Question: I made a histogram / bar graph. I read in my frequency data as integers and set up my y-axis like this:
'''
var yScale = d3.scale.linear().range([300, 0]).domain([0, 2]);
var yAxis = d3.svg.axis().scale(yScale).orient('left')
.tickFormat(d3.format(,.0f));
'''
Unfortunately, the y axis repeats each frequency several times as shown here:

How do I tell d3 to stop repeating y-values on the y-axis? I don't want to use '.ticks(someNumber)' since I want to keep the number of ticks itself flexible.
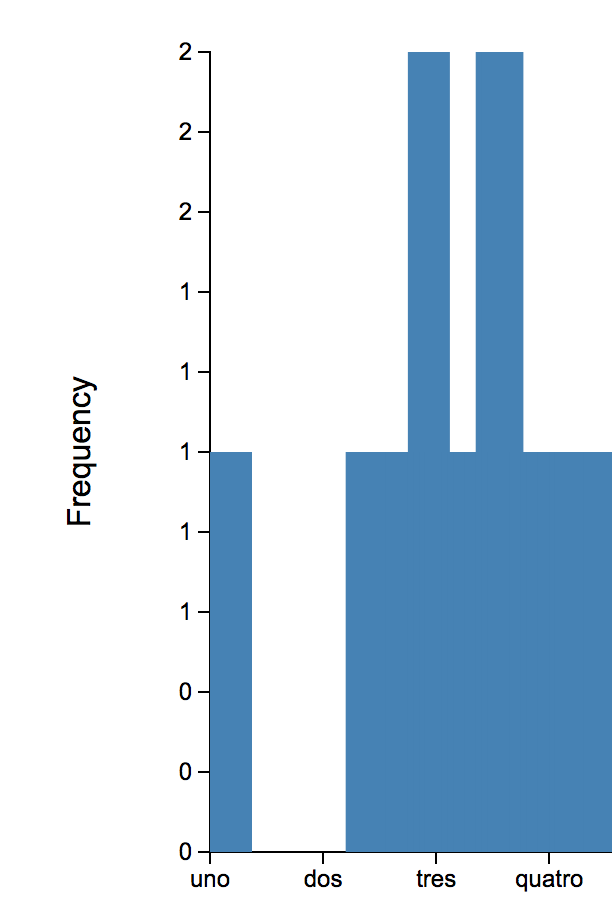
Answer: Use .ticks(n) instead of tickFormat() on your axis. The ticks() function defines how many ticks d3 should target - it's not always exactly that number. It chooses the most sane division unit on its own. n is 10 by default but you could change it depending on the domain, so for the example data you could set it to 3 (0,1,2). You could theoretically also use it on data enter.
Is your graph's range/height dynamic depending on data? In most cases you don't want that as it's unpredictable. And if you set your graph's height explicitly anyway you DO want to limit the number of ticks and labels to a number best suiting that size.
You might also want to look into <URL> . That allows you to define rules for your ticks.